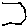
Label: hexagon